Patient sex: M
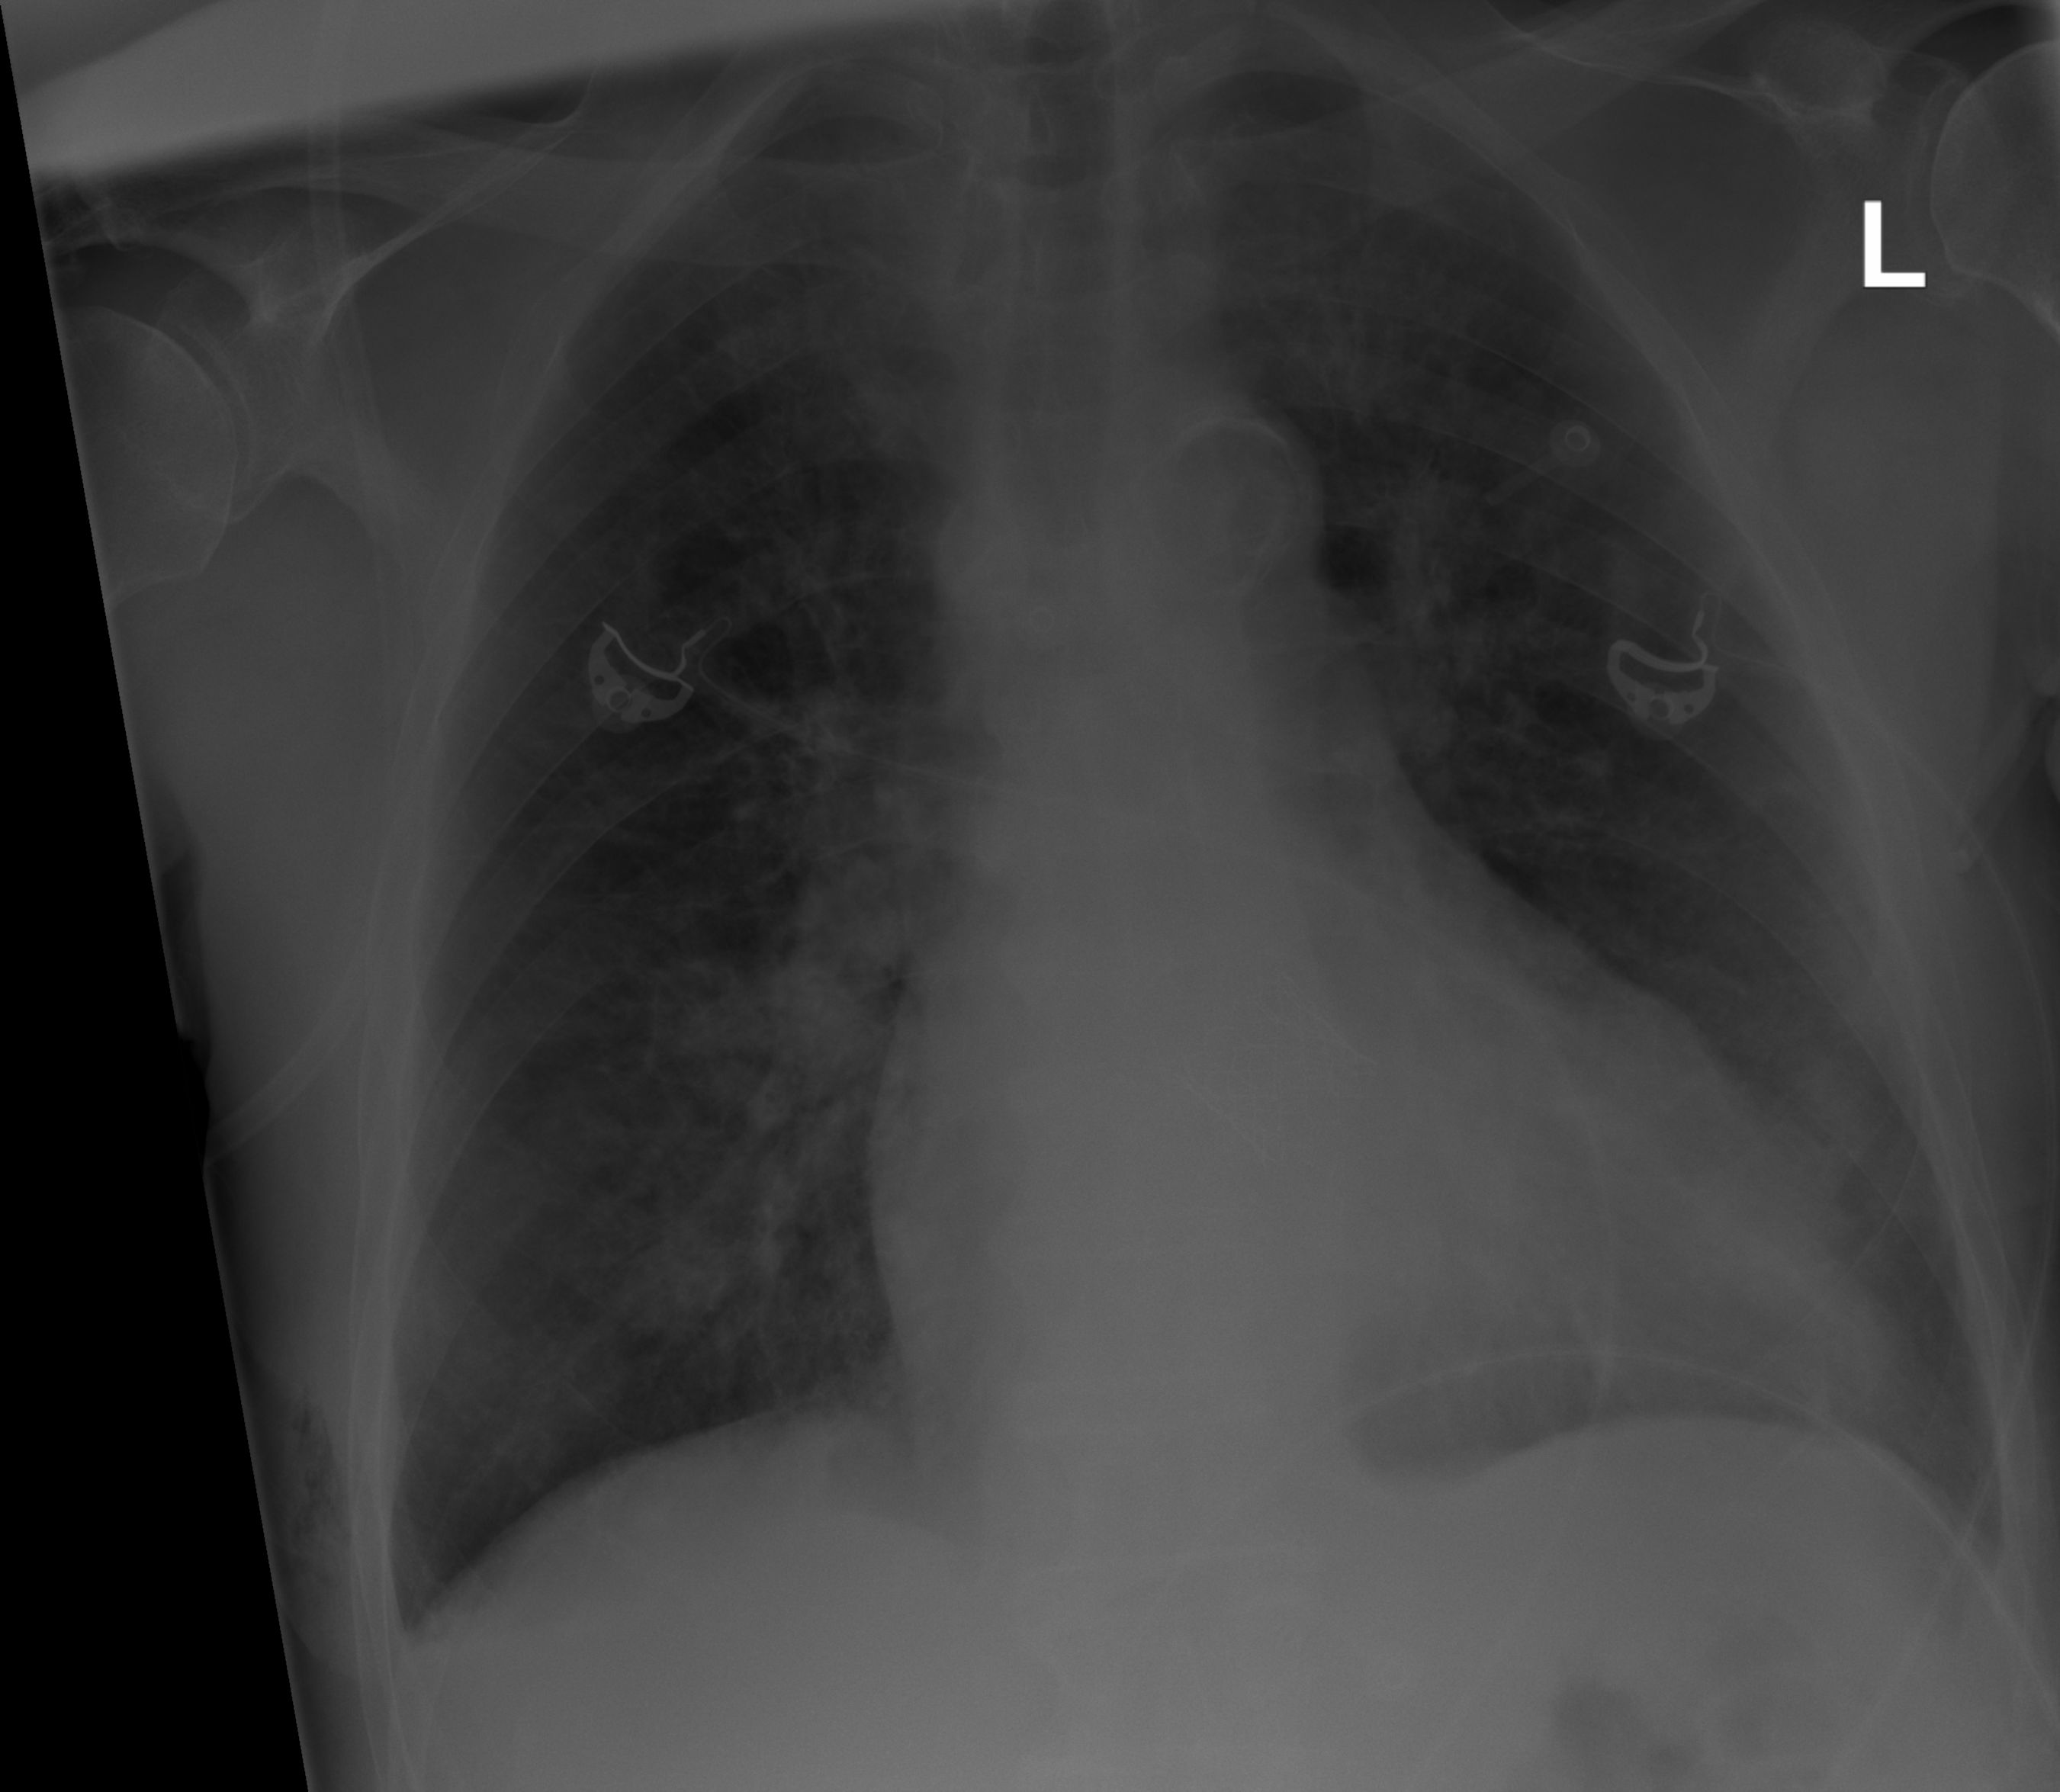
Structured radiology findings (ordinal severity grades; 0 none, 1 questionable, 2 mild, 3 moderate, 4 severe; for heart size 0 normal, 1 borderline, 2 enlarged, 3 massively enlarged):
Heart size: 2
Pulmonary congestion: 2
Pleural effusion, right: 0
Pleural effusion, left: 0
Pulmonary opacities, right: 0
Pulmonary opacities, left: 1
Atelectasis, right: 0
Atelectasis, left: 0